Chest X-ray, PA view. Patient: 16 years old, sex M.
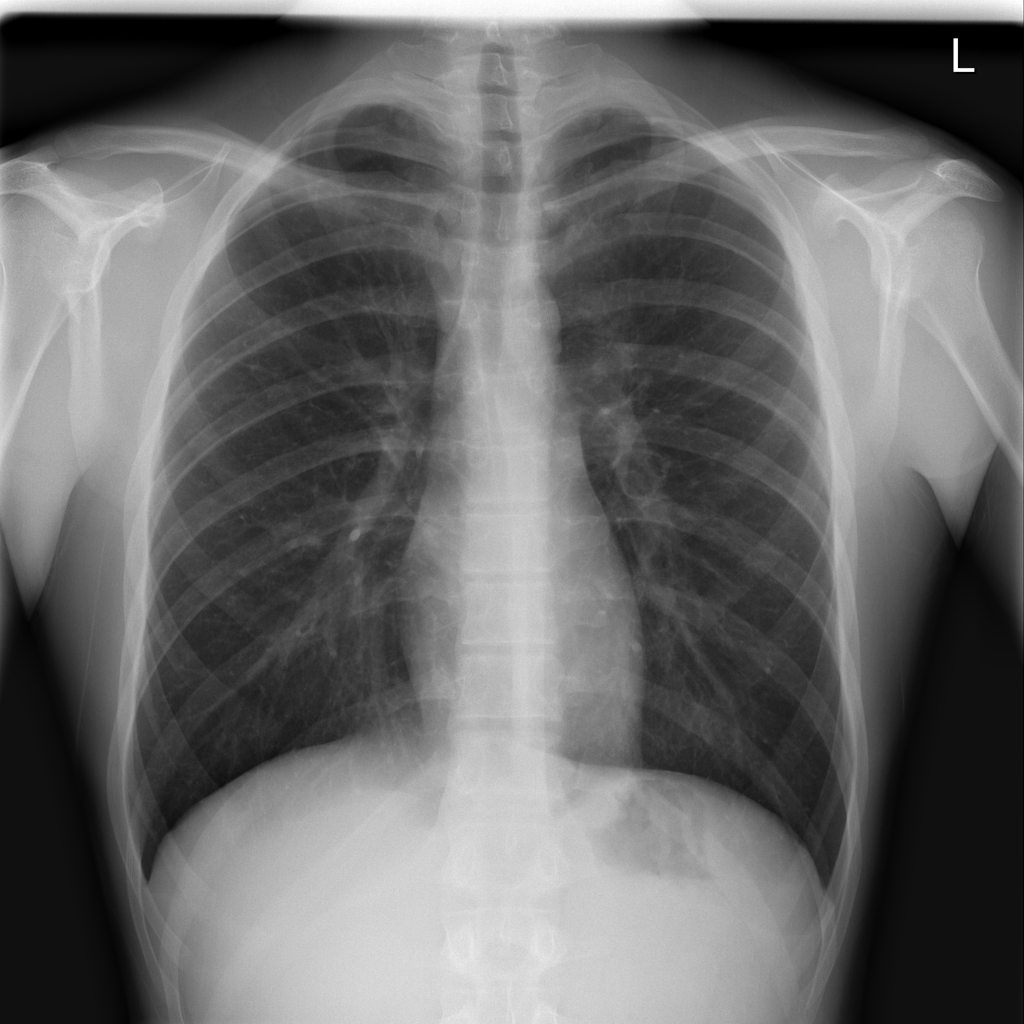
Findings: No Finding